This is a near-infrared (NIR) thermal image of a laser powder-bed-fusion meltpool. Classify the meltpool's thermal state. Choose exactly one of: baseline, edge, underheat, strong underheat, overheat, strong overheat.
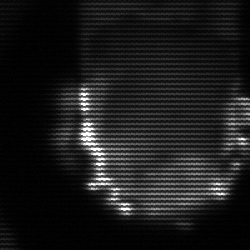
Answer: baseline